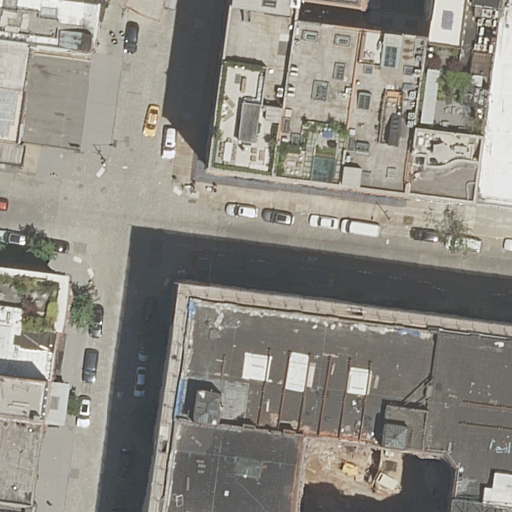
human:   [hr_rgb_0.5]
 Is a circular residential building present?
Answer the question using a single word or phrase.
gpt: no

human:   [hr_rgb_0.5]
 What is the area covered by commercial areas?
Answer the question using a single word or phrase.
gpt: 0m2

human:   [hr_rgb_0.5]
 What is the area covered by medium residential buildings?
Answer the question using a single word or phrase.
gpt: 858m2

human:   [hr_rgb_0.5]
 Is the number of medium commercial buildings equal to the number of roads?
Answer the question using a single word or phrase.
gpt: no

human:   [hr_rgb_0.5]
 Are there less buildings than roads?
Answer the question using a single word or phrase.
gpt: no

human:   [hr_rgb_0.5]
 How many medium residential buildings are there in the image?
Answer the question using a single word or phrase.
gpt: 6

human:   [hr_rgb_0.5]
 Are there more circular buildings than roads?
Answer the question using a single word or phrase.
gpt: no

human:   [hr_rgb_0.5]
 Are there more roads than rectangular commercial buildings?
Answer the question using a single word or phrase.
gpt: yes

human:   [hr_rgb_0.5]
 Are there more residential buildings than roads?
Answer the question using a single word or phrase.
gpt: yes

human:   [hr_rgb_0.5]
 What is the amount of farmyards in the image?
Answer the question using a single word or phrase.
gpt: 0

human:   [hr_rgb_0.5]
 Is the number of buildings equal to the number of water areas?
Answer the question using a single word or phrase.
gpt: no

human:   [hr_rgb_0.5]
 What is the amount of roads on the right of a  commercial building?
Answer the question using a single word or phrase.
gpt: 0

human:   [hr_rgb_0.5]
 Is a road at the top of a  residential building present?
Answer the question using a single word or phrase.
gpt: yes

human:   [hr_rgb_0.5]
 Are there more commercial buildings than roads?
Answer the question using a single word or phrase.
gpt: no

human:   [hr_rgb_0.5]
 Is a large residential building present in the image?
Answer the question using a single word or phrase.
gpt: yes

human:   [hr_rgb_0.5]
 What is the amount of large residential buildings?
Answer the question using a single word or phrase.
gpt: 3

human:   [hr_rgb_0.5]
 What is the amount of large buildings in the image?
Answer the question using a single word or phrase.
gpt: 3

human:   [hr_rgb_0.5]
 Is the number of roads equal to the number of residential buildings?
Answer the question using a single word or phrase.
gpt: no

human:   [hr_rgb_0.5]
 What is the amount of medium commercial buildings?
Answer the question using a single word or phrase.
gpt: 0

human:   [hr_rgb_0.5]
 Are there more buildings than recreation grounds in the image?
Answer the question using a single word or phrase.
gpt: yes

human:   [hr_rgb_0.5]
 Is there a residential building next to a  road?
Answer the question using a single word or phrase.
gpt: yes

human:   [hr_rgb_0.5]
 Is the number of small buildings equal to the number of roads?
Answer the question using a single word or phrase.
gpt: yes

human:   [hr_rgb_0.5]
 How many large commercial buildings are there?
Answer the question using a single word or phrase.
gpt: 0

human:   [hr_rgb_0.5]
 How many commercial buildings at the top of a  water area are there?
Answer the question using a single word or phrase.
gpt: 0

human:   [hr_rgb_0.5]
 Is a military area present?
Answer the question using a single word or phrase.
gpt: no

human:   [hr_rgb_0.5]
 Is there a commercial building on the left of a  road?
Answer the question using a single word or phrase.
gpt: no

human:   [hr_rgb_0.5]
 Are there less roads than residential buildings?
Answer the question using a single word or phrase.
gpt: yes

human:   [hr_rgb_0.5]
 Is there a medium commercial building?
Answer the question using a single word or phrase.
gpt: no

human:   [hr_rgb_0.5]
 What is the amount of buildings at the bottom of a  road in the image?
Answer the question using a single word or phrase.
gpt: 5

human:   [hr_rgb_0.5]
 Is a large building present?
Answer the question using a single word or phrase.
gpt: yes

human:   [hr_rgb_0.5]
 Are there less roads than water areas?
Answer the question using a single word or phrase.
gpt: no

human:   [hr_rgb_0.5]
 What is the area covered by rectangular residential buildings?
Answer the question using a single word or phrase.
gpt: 2964m2

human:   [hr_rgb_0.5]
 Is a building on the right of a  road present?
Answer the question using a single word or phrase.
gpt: yes

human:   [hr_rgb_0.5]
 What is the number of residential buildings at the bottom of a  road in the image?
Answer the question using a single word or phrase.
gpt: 5

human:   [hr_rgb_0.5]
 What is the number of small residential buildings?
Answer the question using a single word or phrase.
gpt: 2

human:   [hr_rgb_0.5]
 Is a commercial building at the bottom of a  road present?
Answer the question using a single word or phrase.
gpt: no